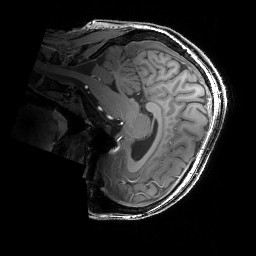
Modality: T1w
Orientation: sagittal
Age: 29
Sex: male
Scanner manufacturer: siemens
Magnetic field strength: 6.98 T
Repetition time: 2.37 s
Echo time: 0.00231 s